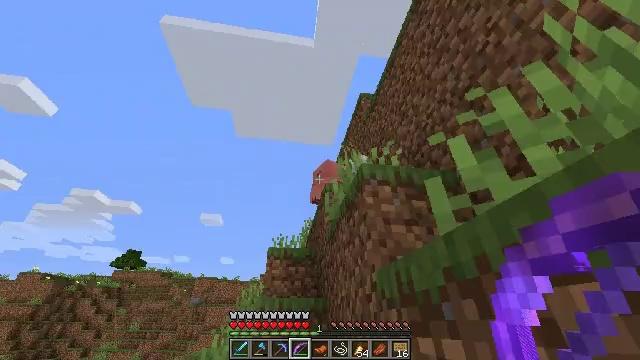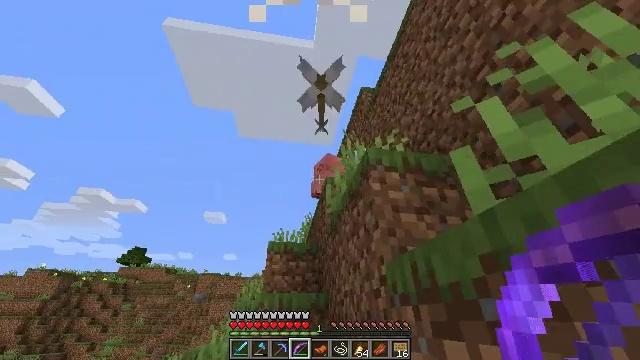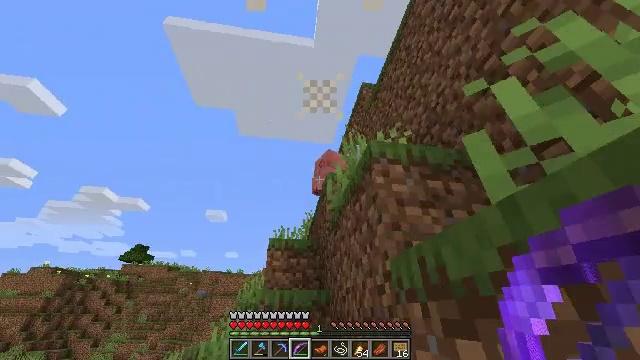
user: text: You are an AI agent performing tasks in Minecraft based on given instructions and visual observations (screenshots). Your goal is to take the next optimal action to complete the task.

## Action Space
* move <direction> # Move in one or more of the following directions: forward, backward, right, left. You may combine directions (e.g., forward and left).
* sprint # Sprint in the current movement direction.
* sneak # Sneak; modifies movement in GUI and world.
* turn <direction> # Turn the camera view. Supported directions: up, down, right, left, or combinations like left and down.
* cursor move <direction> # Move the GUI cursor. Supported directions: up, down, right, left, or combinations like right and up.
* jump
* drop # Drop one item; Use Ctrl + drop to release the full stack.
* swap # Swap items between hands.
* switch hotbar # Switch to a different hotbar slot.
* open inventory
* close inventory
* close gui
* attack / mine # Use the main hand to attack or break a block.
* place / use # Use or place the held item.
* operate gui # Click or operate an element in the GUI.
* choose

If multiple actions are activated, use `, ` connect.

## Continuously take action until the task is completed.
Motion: motion action
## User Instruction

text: Kill the pig.
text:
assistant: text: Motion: move forward, sprint
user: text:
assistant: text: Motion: move forward, sprint
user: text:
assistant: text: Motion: sprint